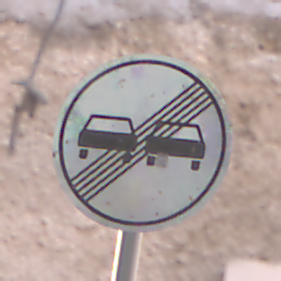
Verkehrszeichen: EndeUeberholverbot
Umgebung: Outdoor, Urban
Tageszeit: MorningAfternoon
Wetter: Clear
Licht: Natural
Jahreszeit: NotSpecified
Kontrast: MediumContrast